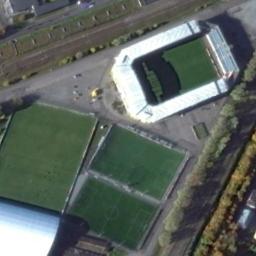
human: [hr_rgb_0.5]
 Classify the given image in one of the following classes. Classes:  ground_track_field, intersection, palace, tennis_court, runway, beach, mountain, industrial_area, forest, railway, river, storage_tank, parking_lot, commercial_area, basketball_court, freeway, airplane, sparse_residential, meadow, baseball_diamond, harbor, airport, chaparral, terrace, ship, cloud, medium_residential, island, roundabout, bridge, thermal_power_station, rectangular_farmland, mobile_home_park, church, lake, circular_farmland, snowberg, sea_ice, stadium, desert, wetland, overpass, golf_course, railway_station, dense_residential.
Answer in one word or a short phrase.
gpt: stadium